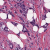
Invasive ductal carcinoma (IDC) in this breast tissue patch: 1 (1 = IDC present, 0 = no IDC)